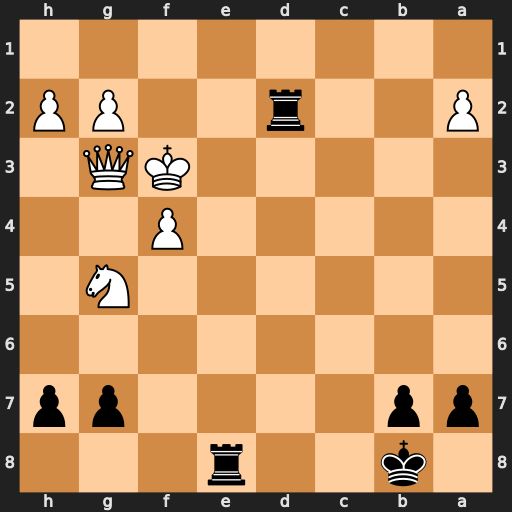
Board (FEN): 1k2r3/pp4pp/8/6N1/5P2/5KQ1/P2r2PP/8
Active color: b
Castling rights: -
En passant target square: -
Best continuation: Rd3+ Kf2 Rxg3